Interaction volume radius: 5 \u00c5
Interaction volume height: 15 \u00c5
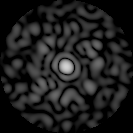
Disorder parameter: 0.8332